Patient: sex M, age 58
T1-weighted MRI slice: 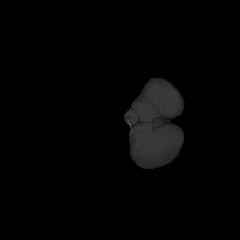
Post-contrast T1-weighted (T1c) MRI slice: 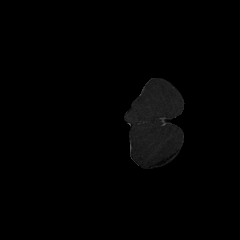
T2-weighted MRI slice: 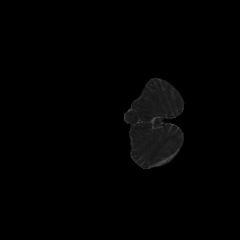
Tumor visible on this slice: no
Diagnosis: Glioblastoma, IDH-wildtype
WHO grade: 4